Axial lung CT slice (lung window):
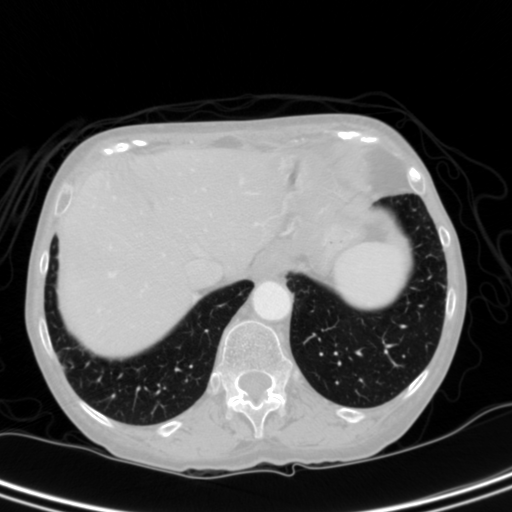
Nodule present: no